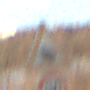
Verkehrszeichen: AmphibienwanderungRechts
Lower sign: Geschwindigkeit30
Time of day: SunriseSunset
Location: Outdoor (Nature)
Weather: PartlyCloudy
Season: NotSpecified
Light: Natural